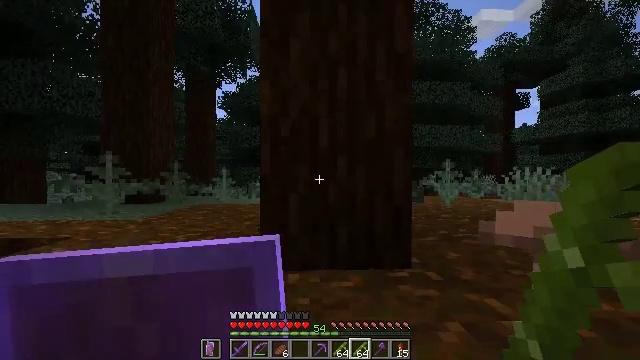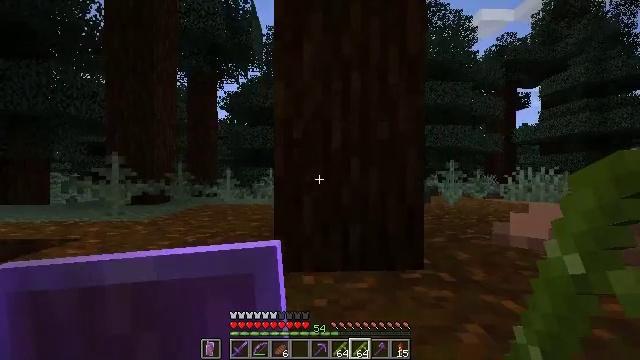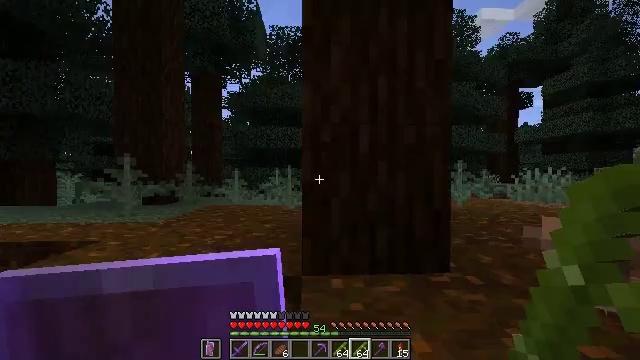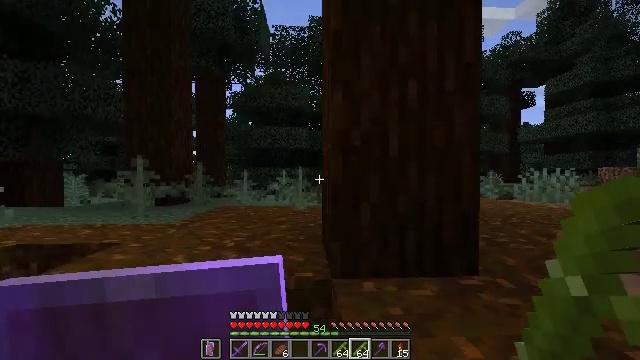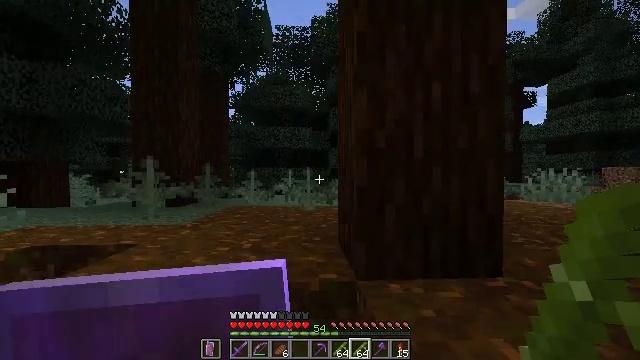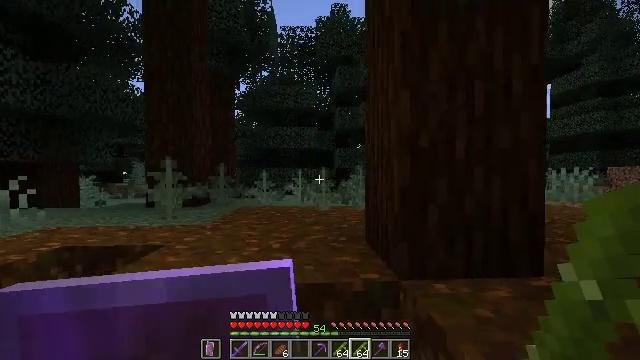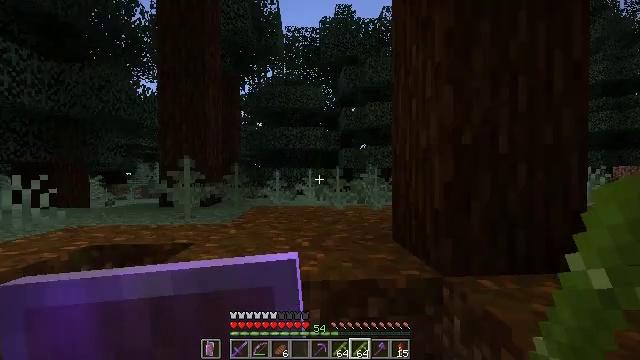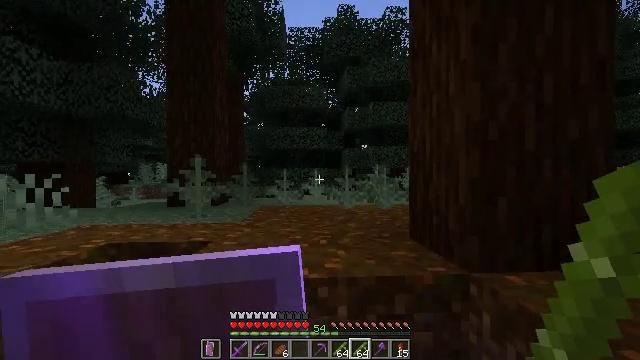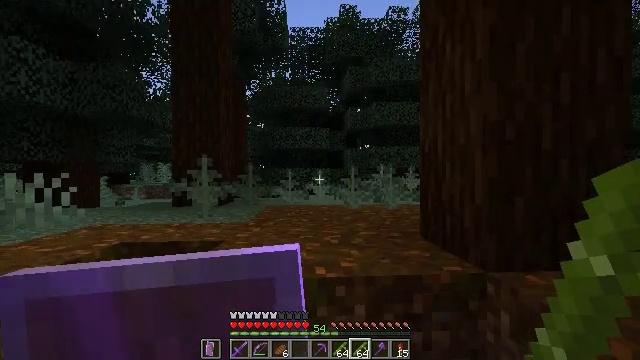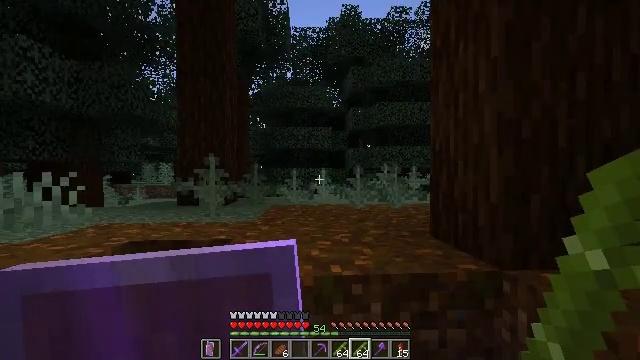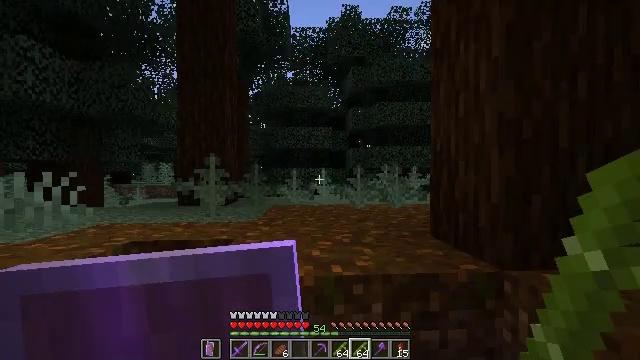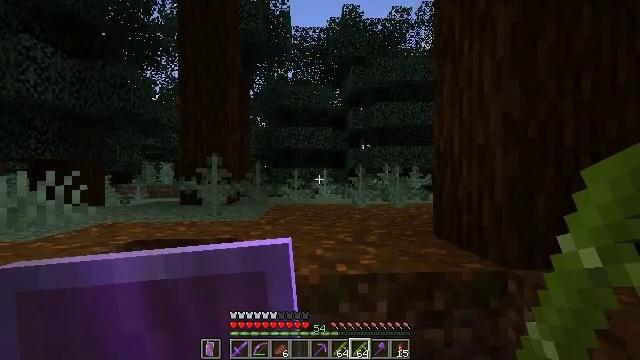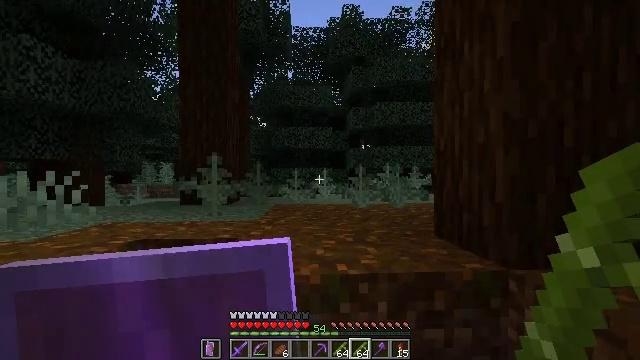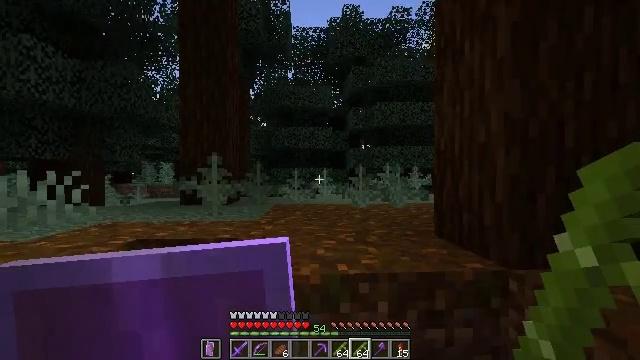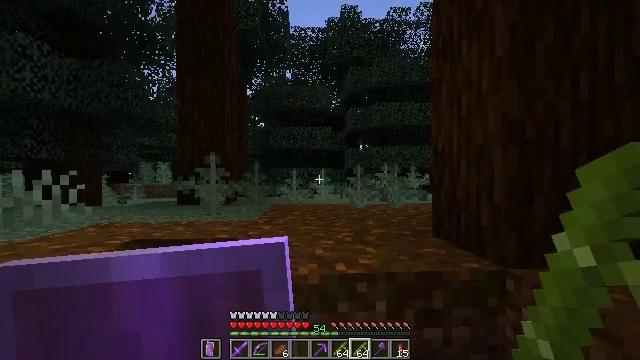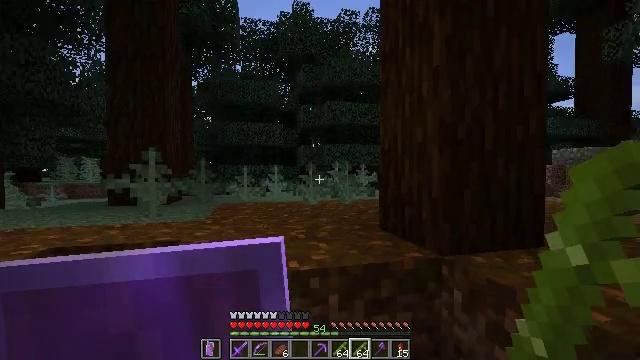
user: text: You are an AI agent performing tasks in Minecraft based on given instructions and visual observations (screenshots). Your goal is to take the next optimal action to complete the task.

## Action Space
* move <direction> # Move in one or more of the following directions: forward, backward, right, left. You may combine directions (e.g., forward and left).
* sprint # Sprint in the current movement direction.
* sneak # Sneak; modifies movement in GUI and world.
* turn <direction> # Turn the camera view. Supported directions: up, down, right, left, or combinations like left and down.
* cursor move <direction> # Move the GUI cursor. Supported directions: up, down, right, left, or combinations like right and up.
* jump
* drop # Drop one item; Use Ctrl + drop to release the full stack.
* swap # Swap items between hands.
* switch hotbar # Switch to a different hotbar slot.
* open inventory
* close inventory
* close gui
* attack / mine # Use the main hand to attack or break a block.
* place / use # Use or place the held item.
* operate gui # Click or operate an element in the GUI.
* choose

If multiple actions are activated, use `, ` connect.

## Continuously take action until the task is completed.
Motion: motion action
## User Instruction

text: Chop down the spruce log.
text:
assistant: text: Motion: move left
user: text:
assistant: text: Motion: move left
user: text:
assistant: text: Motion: move left
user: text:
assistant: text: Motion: move left
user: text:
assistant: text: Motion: move left
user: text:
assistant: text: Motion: move left
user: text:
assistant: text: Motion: move left
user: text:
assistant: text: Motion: no_op
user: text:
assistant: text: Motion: no_op
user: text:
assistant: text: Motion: no_op
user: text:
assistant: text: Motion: no_op
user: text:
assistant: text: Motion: no_op
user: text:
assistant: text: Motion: no_op
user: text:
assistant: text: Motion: no_op
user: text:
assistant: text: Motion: turn right
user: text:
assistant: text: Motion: turn right and down
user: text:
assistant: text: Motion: no_op
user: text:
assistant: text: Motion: no_op
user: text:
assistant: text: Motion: no_op
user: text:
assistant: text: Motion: no_op
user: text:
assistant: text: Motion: no_op
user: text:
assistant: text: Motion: no_op
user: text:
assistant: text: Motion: no_op
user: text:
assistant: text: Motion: move forward
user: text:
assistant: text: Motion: move forward
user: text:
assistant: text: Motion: move forward, turn right and up
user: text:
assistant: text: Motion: move forward, turn right and up
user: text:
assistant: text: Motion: move forward, turn right and up
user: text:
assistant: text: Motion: move forward
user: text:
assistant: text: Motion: move forward, attack / mine